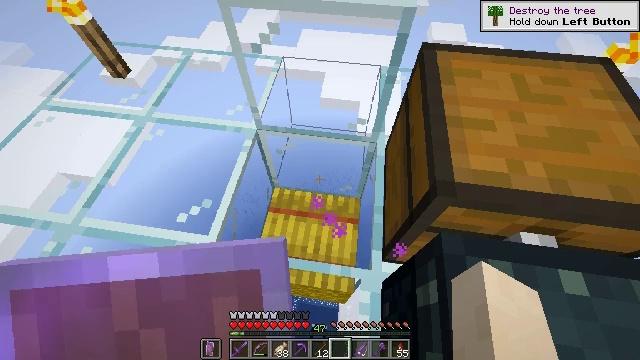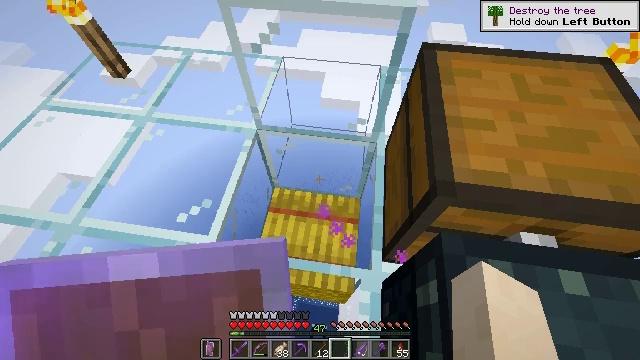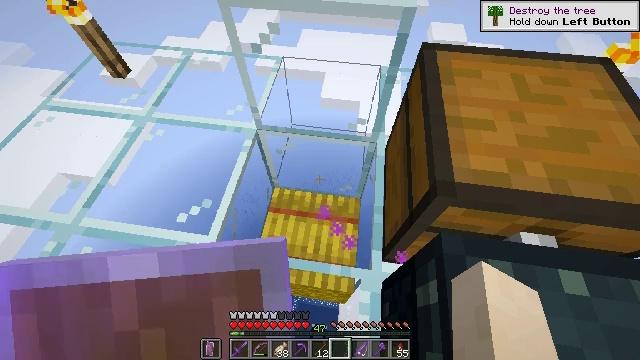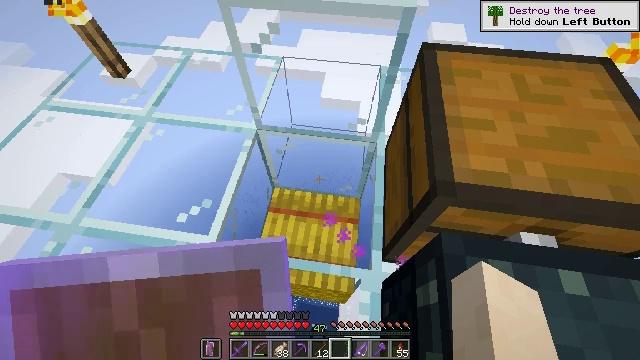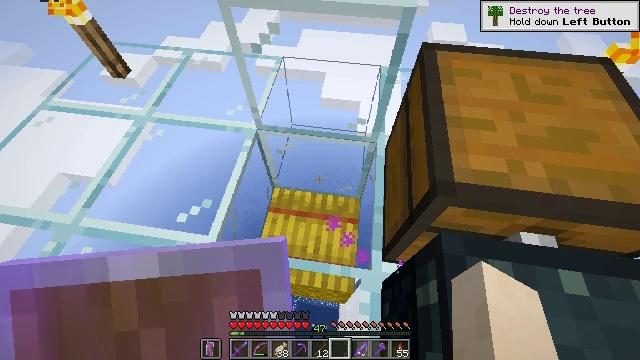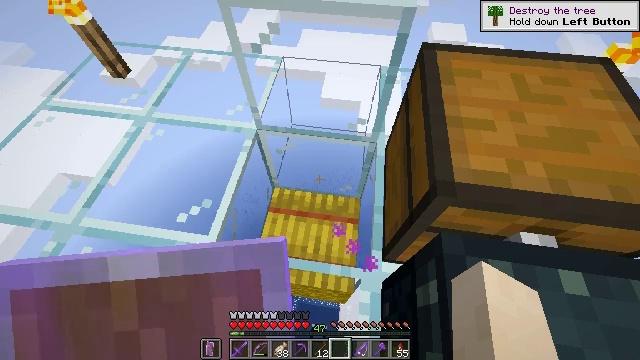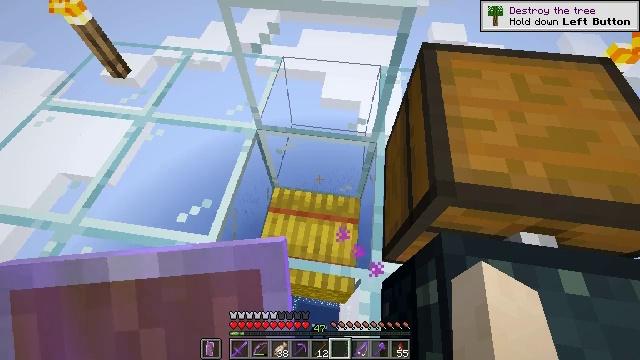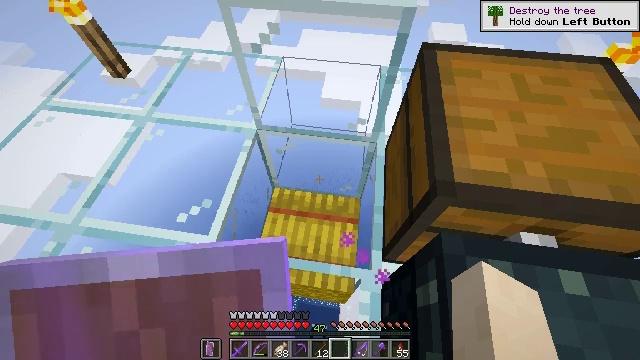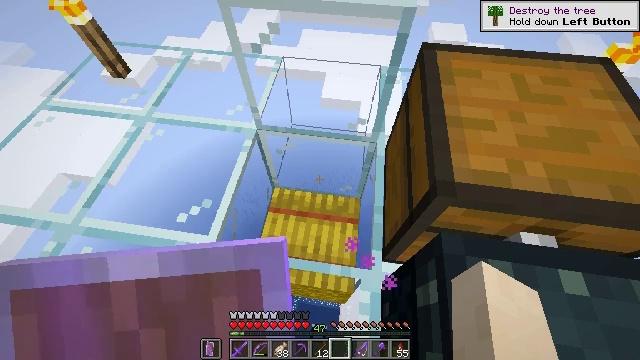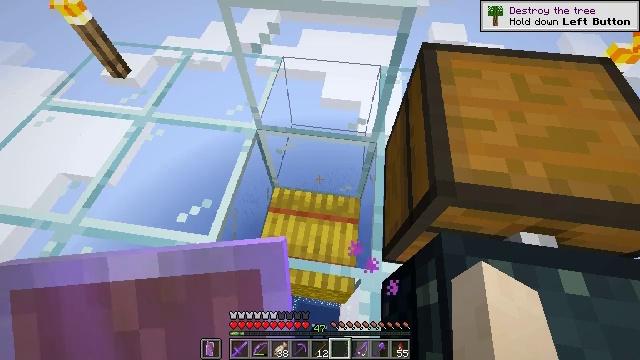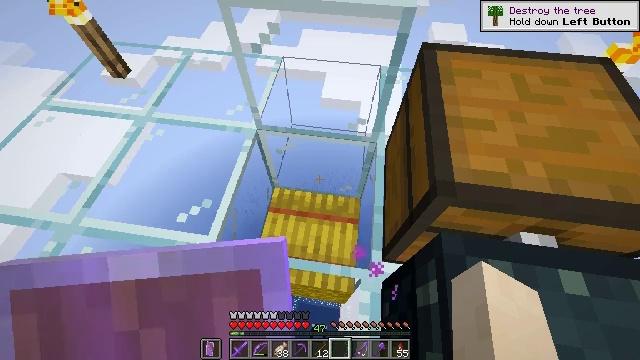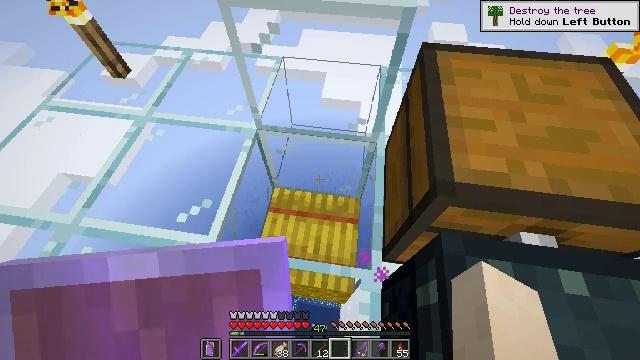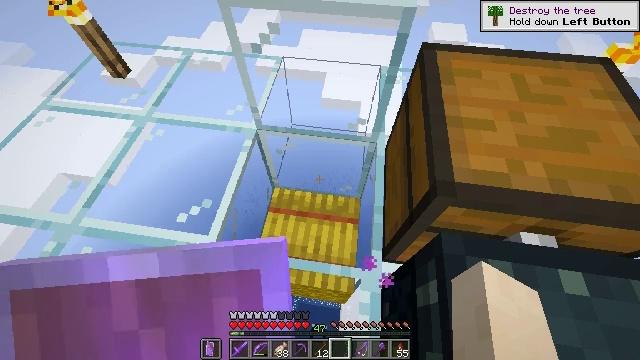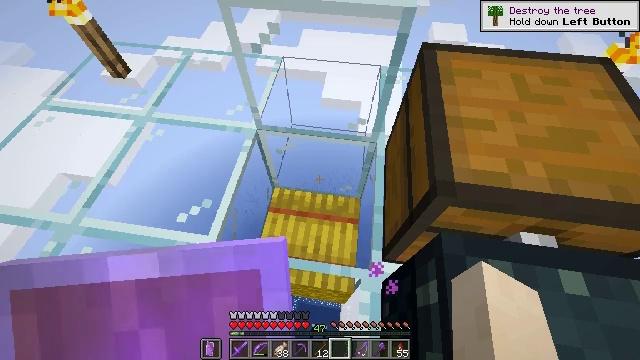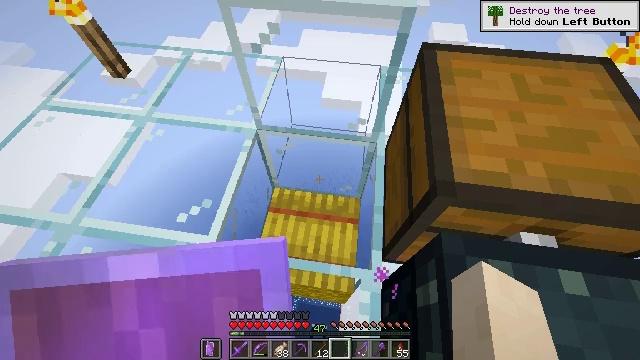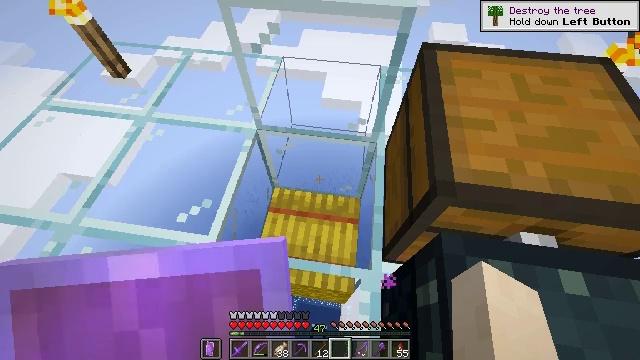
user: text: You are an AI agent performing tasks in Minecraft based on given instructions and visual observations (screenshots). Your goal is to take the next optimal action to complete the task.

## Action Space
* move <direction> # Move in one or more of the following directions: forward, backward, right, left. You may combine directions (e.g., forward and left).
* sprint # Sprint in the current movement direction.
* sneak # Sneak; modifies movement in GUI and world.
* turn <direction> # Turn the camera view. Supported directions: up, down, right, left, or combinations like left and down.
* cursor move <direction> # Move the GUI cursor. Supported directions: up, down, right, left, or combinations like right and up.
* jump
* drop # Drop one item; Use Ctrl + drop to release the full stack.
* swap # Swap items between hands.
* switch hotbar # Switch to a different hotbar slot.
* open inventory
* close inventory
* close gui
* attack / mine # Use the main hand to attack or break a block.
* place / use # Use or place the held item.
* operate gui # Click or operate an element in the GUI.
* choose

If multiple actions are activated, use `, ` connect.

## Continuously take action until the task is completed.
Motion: motion action
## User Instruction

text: Attack the glass to break it.
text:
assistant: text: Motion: no_op
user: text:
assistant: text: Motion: no_op
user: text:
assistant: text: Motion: no_op
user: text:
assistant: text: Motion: no_op
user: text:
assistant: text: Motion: no_op
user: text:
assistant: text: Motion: no_op
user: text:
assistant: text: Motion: no_op
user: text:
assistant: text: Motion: no_op
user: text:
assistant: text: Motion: no_op
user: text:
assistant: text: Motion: no_op
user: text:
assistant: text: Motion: no_op
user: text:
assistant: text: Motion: no_op
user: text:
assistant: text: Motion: no_op
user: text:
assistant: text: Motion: no_op
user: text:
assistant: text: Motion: no_op
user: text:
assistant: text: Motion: no_op
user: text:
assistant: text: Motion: no_op
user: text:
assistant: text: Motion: no_op
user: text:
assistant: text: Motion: no_op
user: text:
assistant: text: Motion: no_op
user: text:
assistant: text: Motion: no_op
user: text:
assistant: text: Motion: turn left and up
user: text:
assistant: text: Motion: turn left and up
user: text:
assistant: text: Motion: sneak, turn left
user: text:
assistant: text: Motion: sneak
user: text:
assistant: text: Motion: sneak
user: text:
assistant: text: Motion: sneak
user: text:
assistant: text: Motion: move forward, sneak
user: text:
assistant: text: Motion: move forward, sneak
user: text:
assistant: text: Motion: move forward, sneak